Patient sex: M
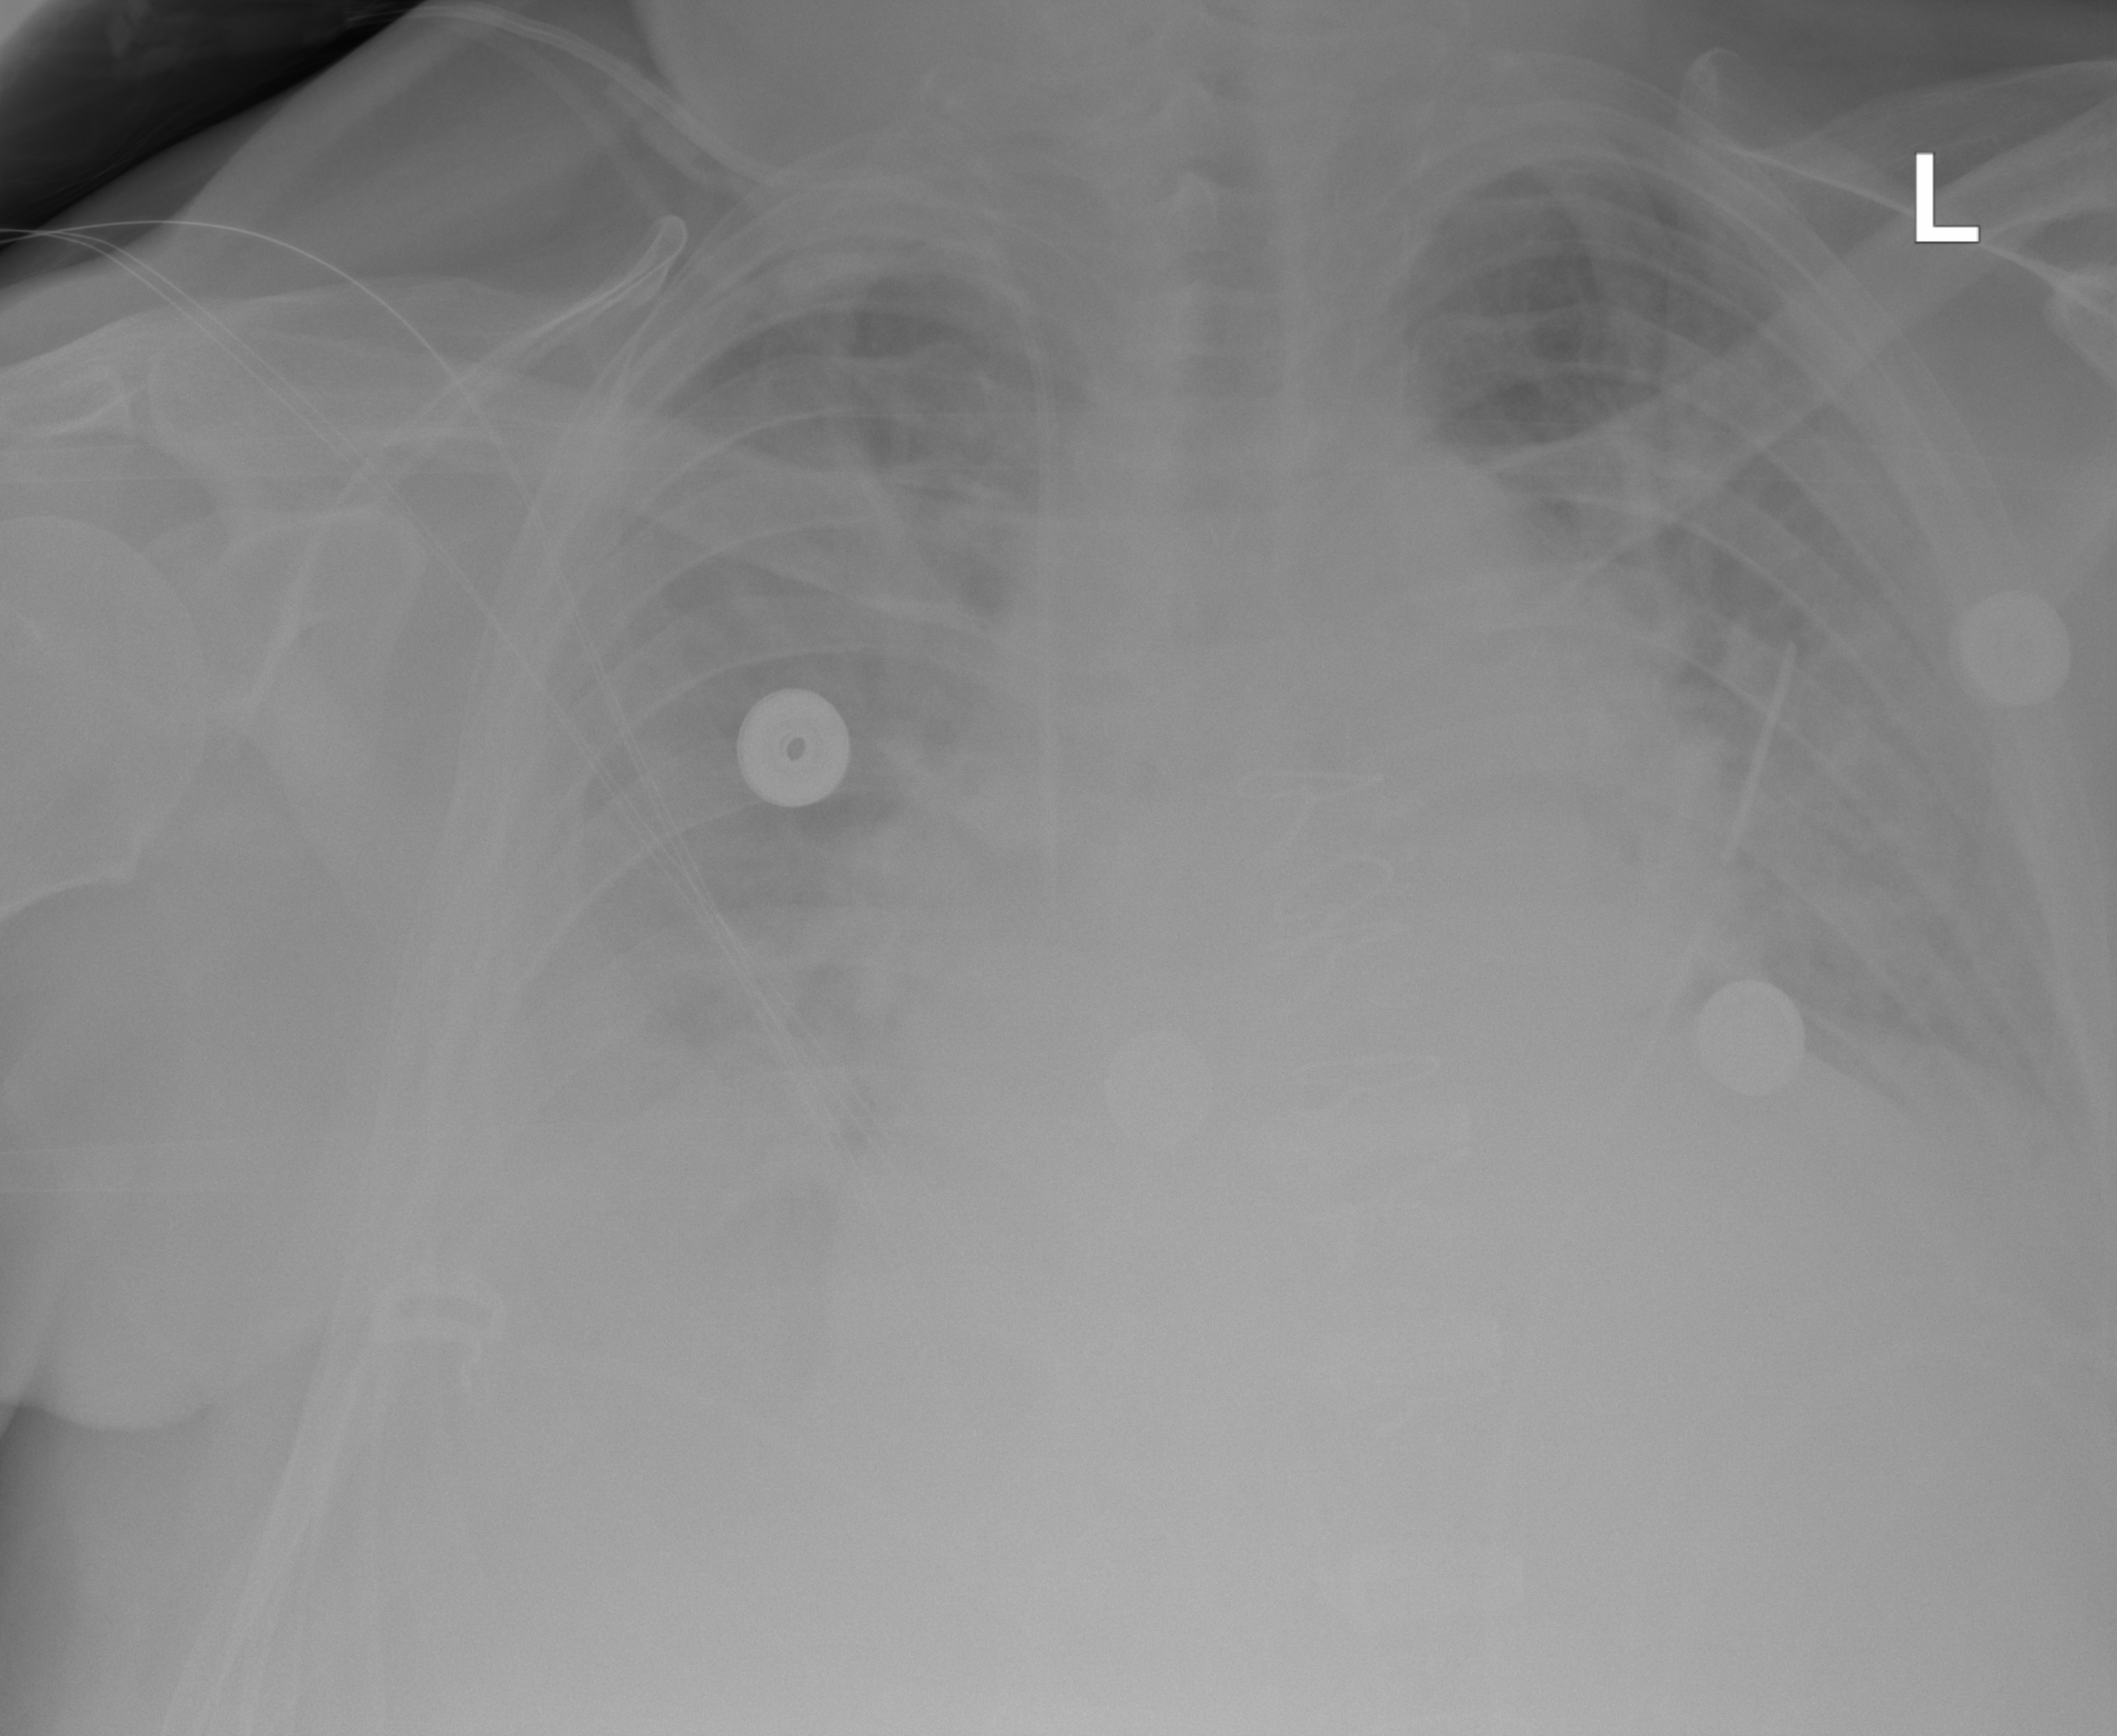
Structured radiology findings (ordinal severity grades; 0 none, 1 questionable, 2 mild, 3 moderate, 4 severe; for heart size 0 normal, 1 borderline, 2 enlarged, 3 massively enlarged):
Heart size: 2
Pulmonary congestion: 2
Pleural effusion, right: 3
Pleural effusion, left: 2
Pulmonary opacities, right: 3
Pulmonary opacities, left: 3
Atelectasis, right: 2
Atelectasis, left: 2